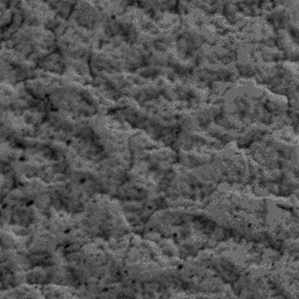
Label: frost